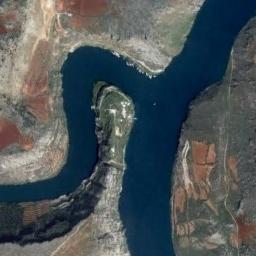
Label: river